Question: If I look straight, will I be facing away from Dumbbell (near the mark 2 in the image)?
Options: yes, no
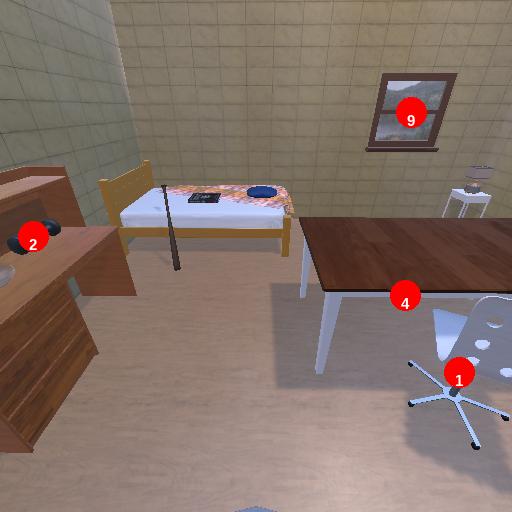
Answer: yes